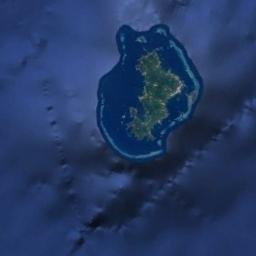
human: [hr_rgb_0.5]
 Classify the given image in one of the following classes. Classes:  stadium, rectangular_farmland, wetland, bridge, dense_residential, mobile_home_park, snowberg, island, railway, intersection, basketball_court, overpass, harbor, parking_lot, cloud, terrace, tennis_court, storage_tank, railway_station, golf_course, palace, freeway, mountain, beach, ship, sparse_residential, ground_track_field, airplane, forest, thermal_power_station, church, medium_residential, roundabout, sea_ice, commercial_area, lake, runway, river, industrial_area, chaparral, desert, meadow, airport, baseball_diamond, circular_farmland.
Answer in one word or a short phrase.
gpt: island